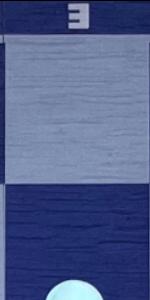
Label: Empty